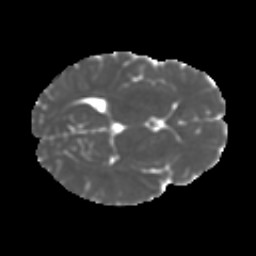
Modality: MD
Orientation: axial
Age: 10
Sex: male
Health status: ill
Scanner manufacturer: ge
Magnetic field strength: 3 T
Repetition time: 6.752 s
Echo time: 0.079 s